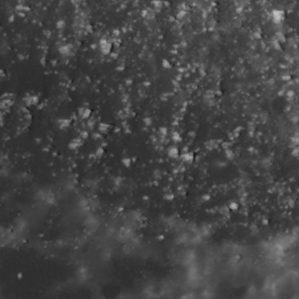
Label: non_frost